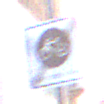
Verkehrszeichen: EndeFahrradstrasse
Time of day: MorningAfternoon
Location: Outdoor (Urban)
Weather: PartlyCloudy
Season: NotSpecified
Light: Natural